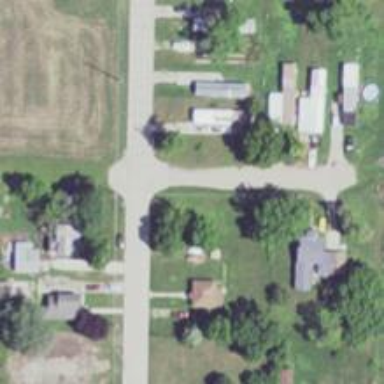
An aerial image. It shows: Residential road.